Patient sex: F
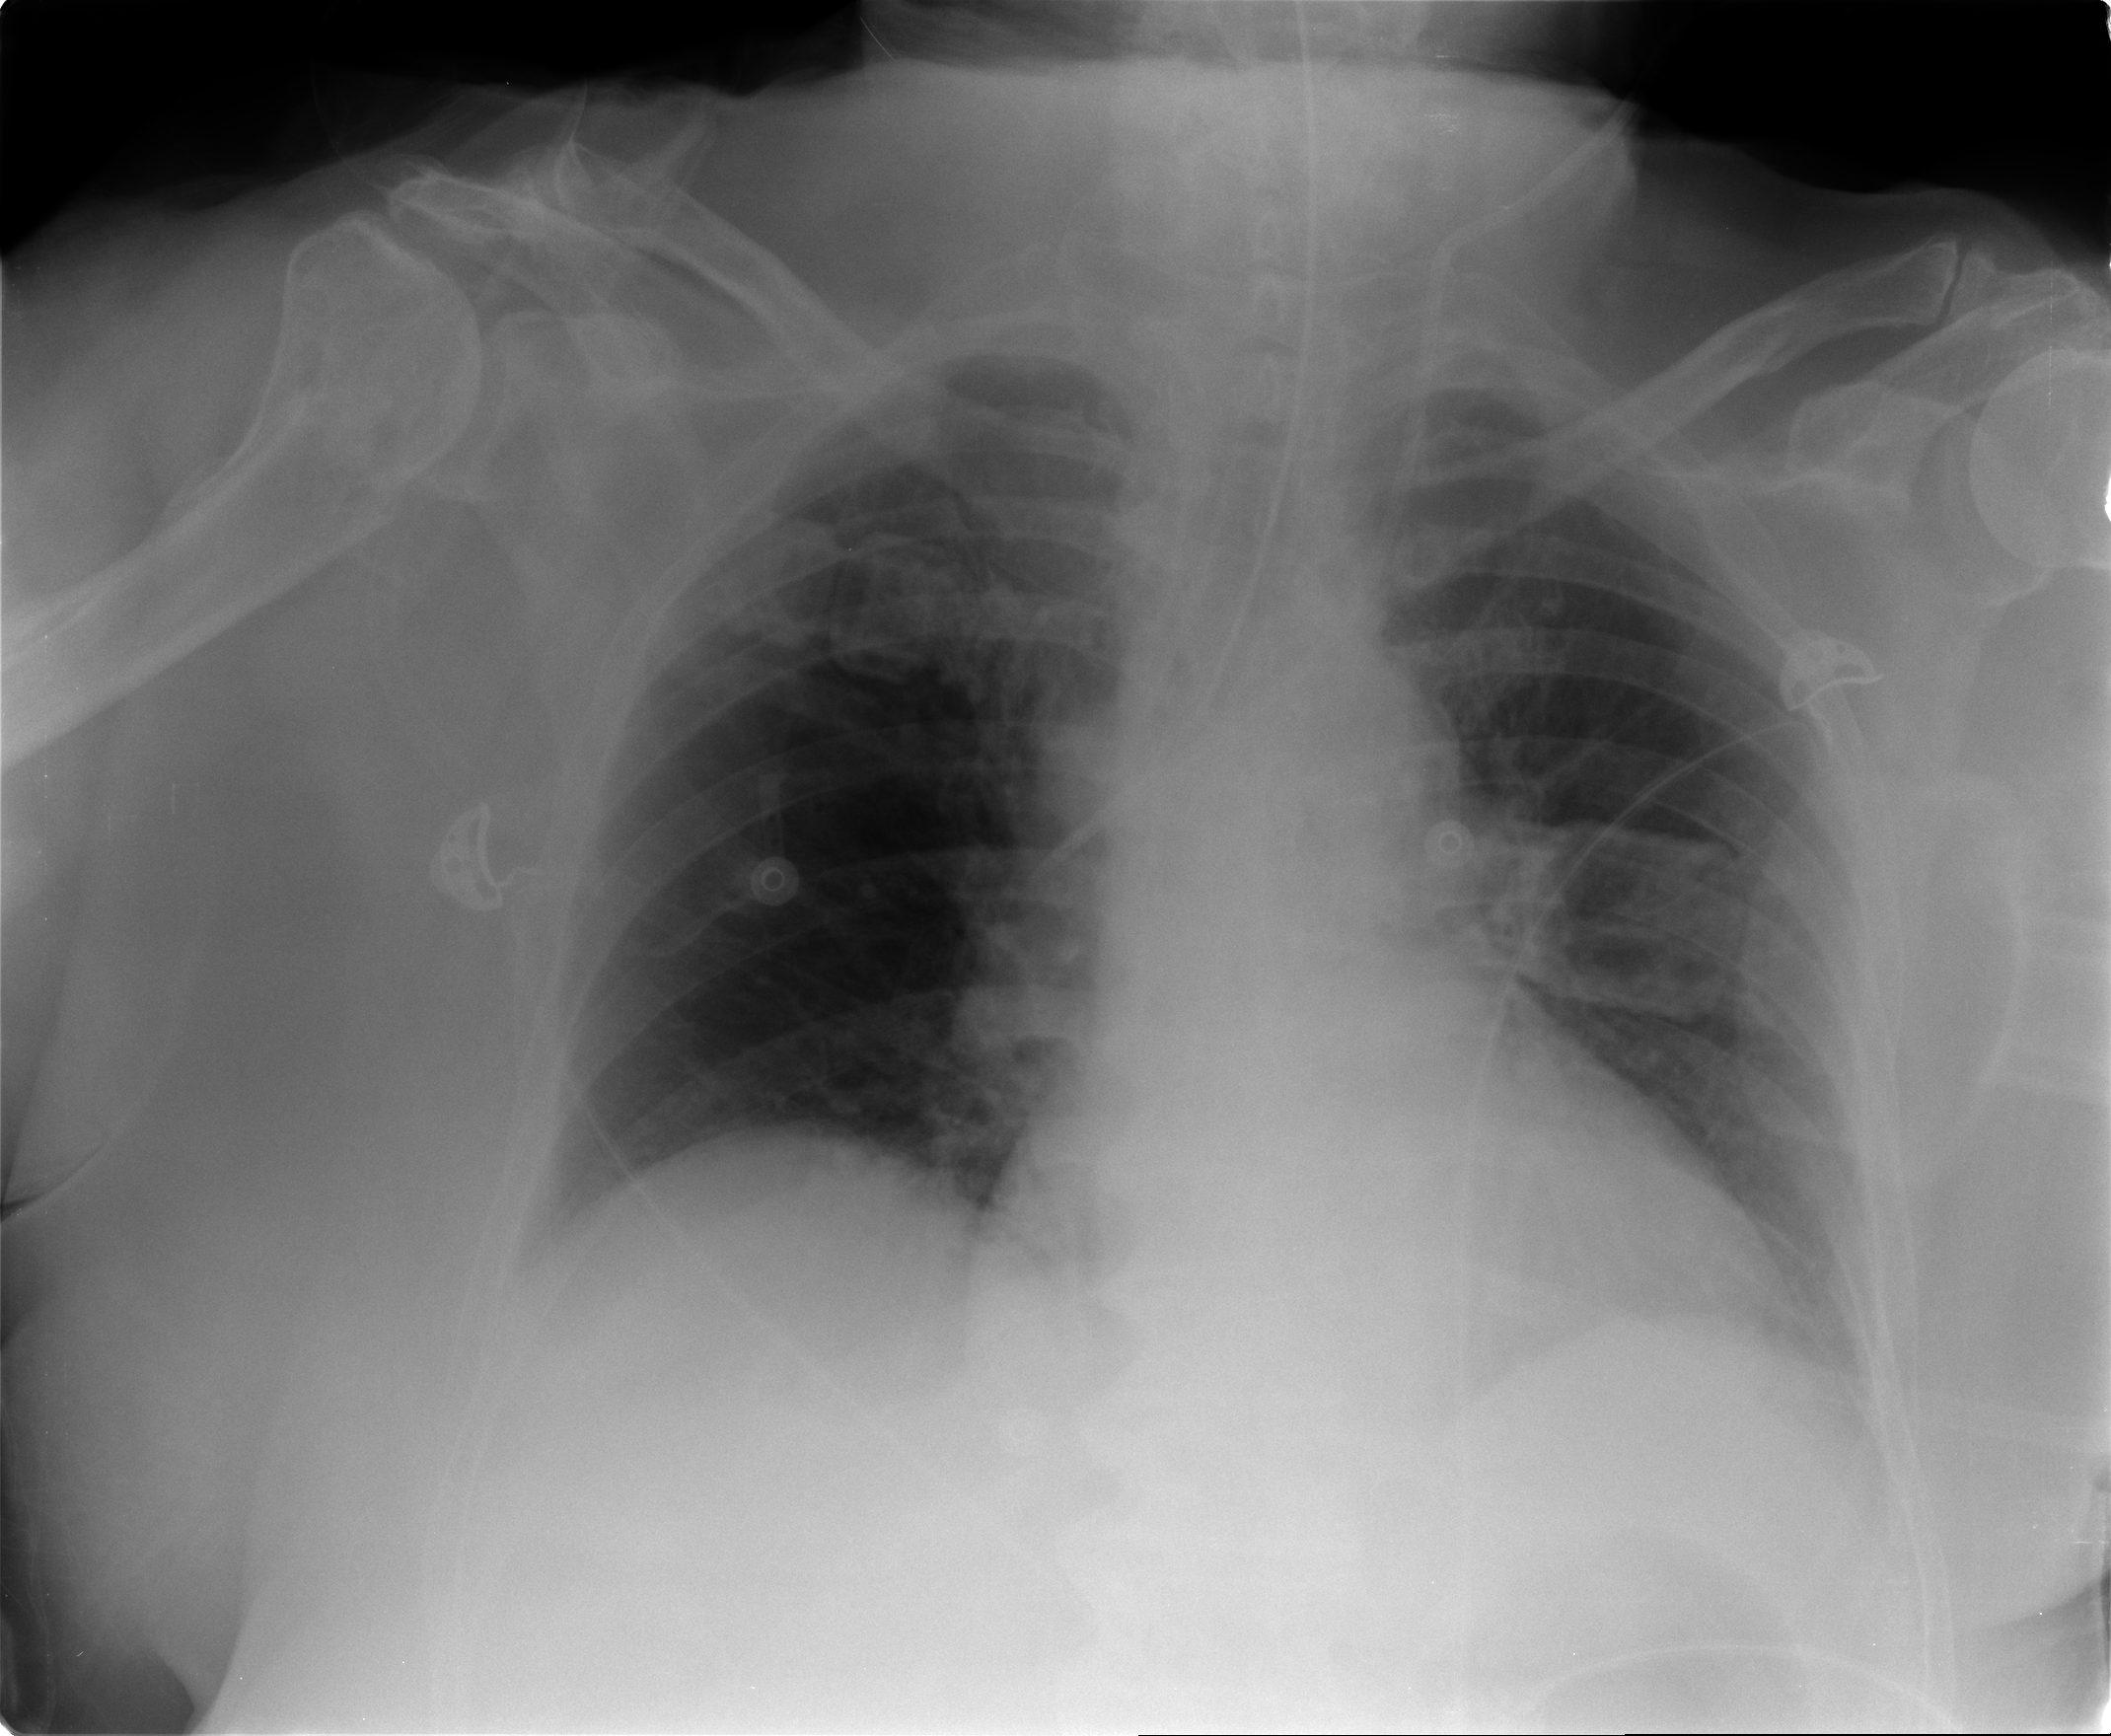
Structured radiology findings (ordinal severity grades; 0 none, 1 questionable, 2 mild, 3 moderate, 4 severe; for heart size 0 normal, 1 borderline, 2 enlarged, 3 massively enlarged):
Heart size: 2
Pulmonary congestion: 0
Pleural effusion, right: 0
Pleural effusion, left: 2
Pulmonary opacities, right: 0
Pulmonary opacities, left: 0
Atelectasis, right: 0
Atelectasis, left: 2